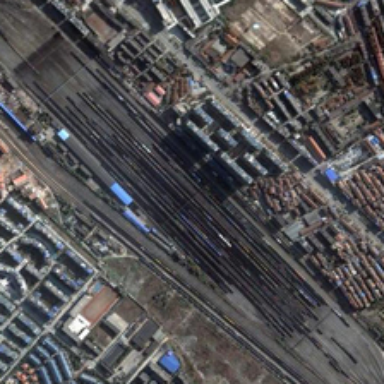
There are many buildings, trains and road .